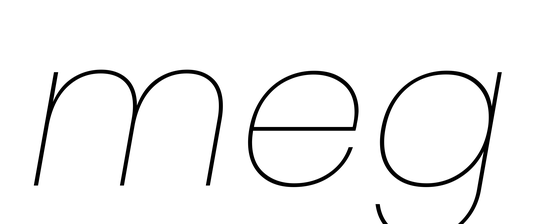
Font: Poppins-ThinItalic